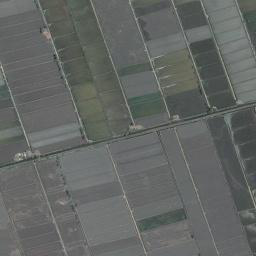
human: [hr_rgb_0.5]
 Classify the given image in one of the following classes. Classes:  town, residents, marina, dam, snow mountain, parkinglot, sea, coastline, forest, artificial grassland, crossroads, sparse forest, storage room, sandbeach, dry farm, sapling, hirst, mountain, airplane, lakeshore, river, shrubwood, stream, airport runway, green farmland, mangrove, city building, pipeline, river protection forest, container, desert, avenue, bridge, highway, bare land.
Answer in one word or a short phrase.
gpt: green farmland